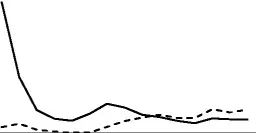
Clinical Course. PAM: pralidoxime methiodide, ABPC/SBT: Sulbactam/Ampicillin, PLA2: Phospholipase A2, HDF: Hemodiafiltration.
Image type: pathology (masson_trichrome)